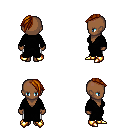
a pixel art fantasy rpg character, female body template, human, dark skin, black robe, white pants, brunette long mohawk hairstyle, gold boots, four views (front, back, left, right), 2x2 character sprite sheet, small pixel art, hard edges, no anti-aliasing